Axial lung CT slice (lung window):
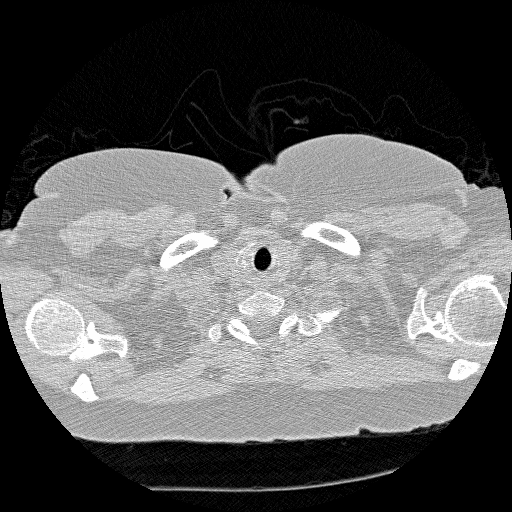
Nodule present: no